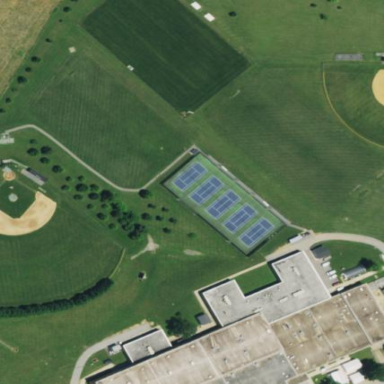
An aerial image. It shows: Tennis court on pitch.